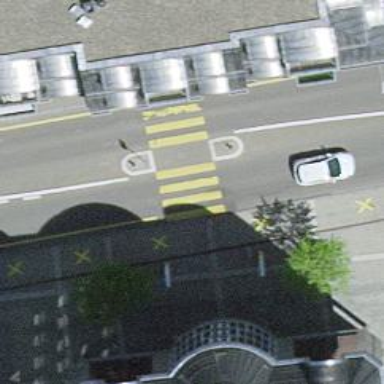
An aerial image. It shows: Marked crossing with pedestrian island. The crossing has visible markings.